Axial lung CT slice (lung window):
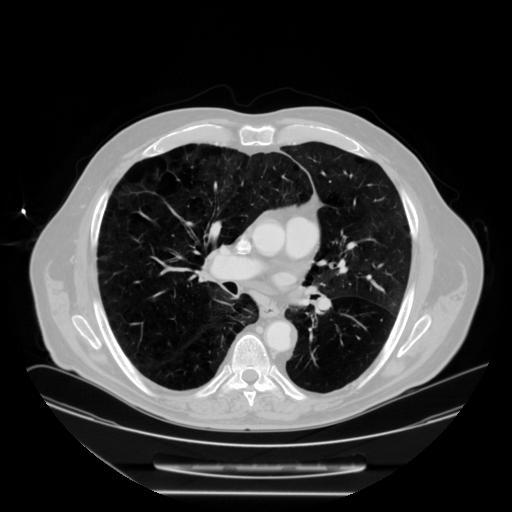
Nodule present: no